Field crop: maize
Growth stage: 2
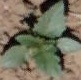
Species: datura